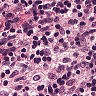
Metastatic tissue present: no